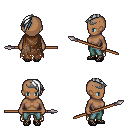
a pixel art fantasy rpg character, female body template, human, dark skin, brown tattered cape, teal pants, white long mohawk hairstyle, iron tiara, ghillies, spear, four views (front, back, left, right), 2x2 character sprite sheet, small pixel art, hard edges, no anti-aliasing